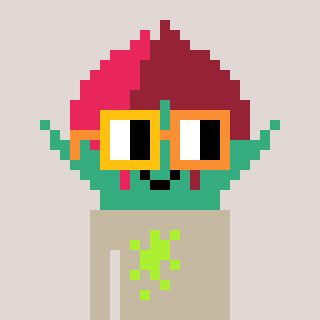
a pixel art character with square yellow and orange glasses, a rosebud-shaped head and a bege-colored body on a warm background